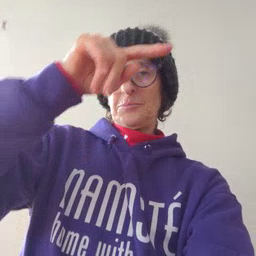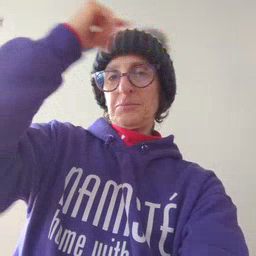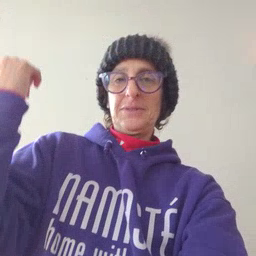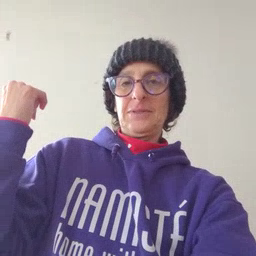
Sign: black